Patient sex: M
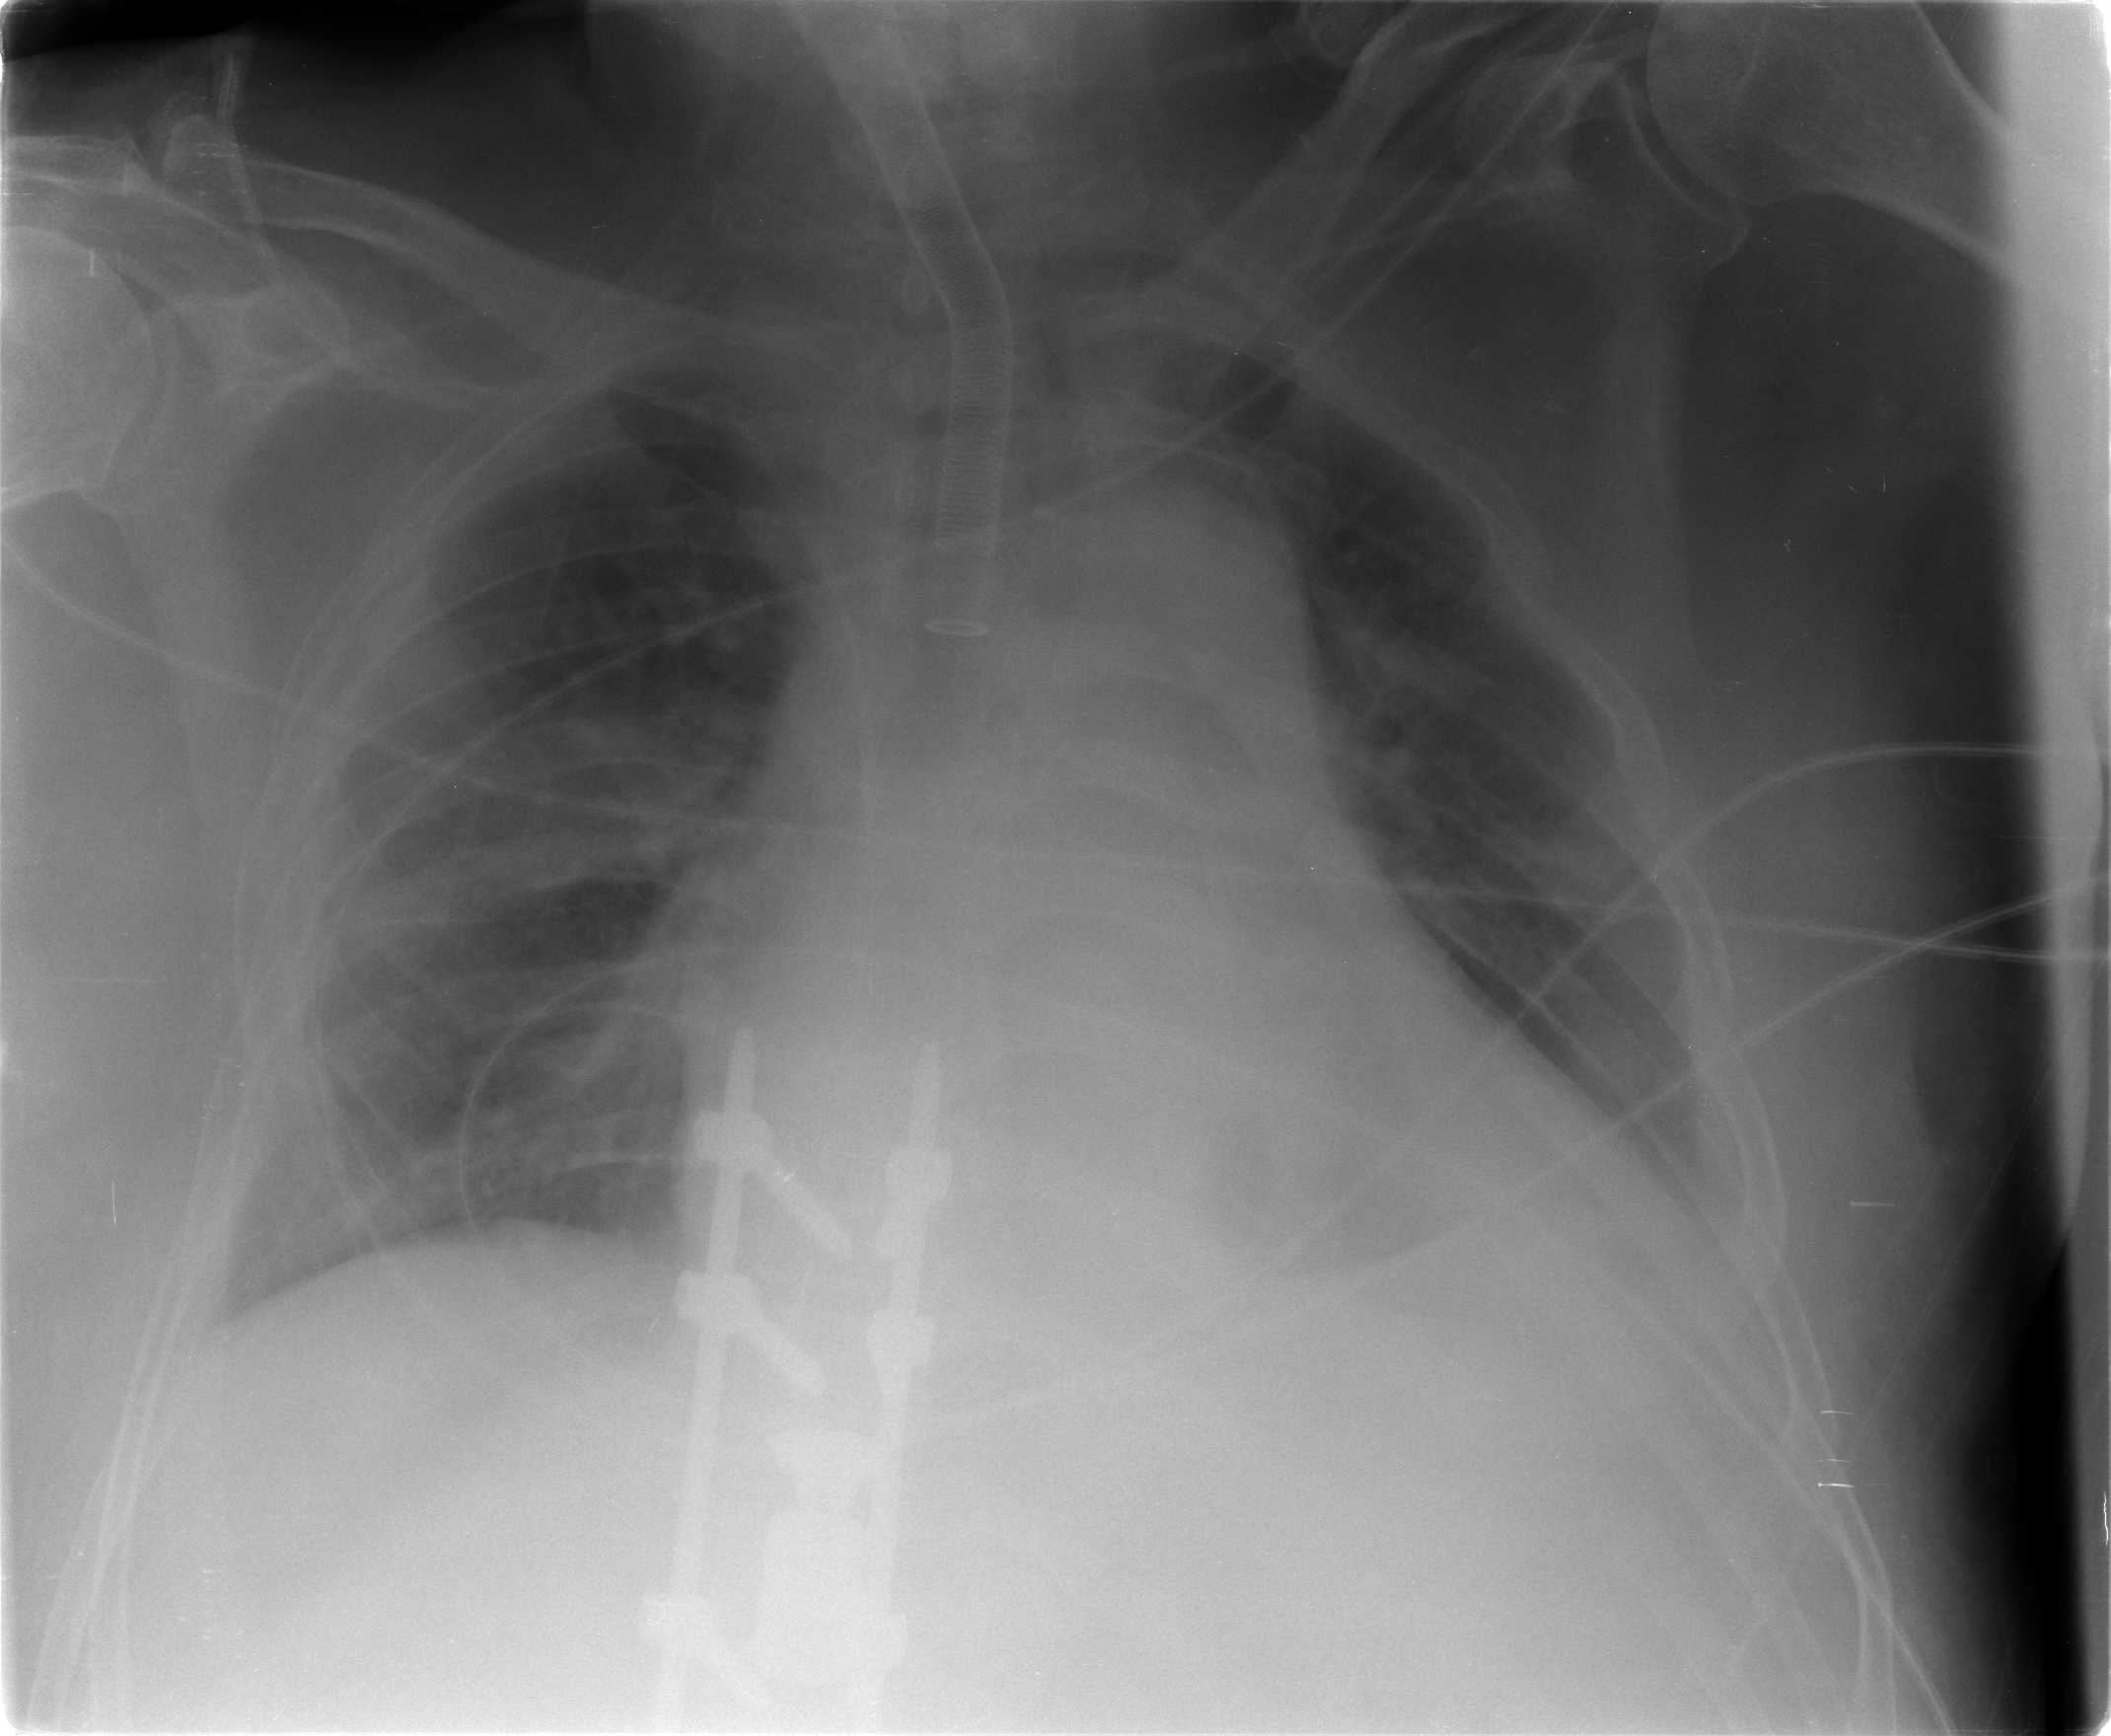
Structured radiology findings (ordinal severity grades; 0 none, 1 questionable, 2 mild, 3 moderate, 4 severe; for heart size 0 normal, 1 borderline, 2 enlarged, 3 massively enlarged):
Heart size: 2
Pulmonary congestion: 2
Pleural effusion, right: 2
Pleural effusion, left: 2
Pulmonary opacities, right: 2
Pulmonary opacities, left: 0
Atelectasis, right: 2
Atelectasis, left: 3